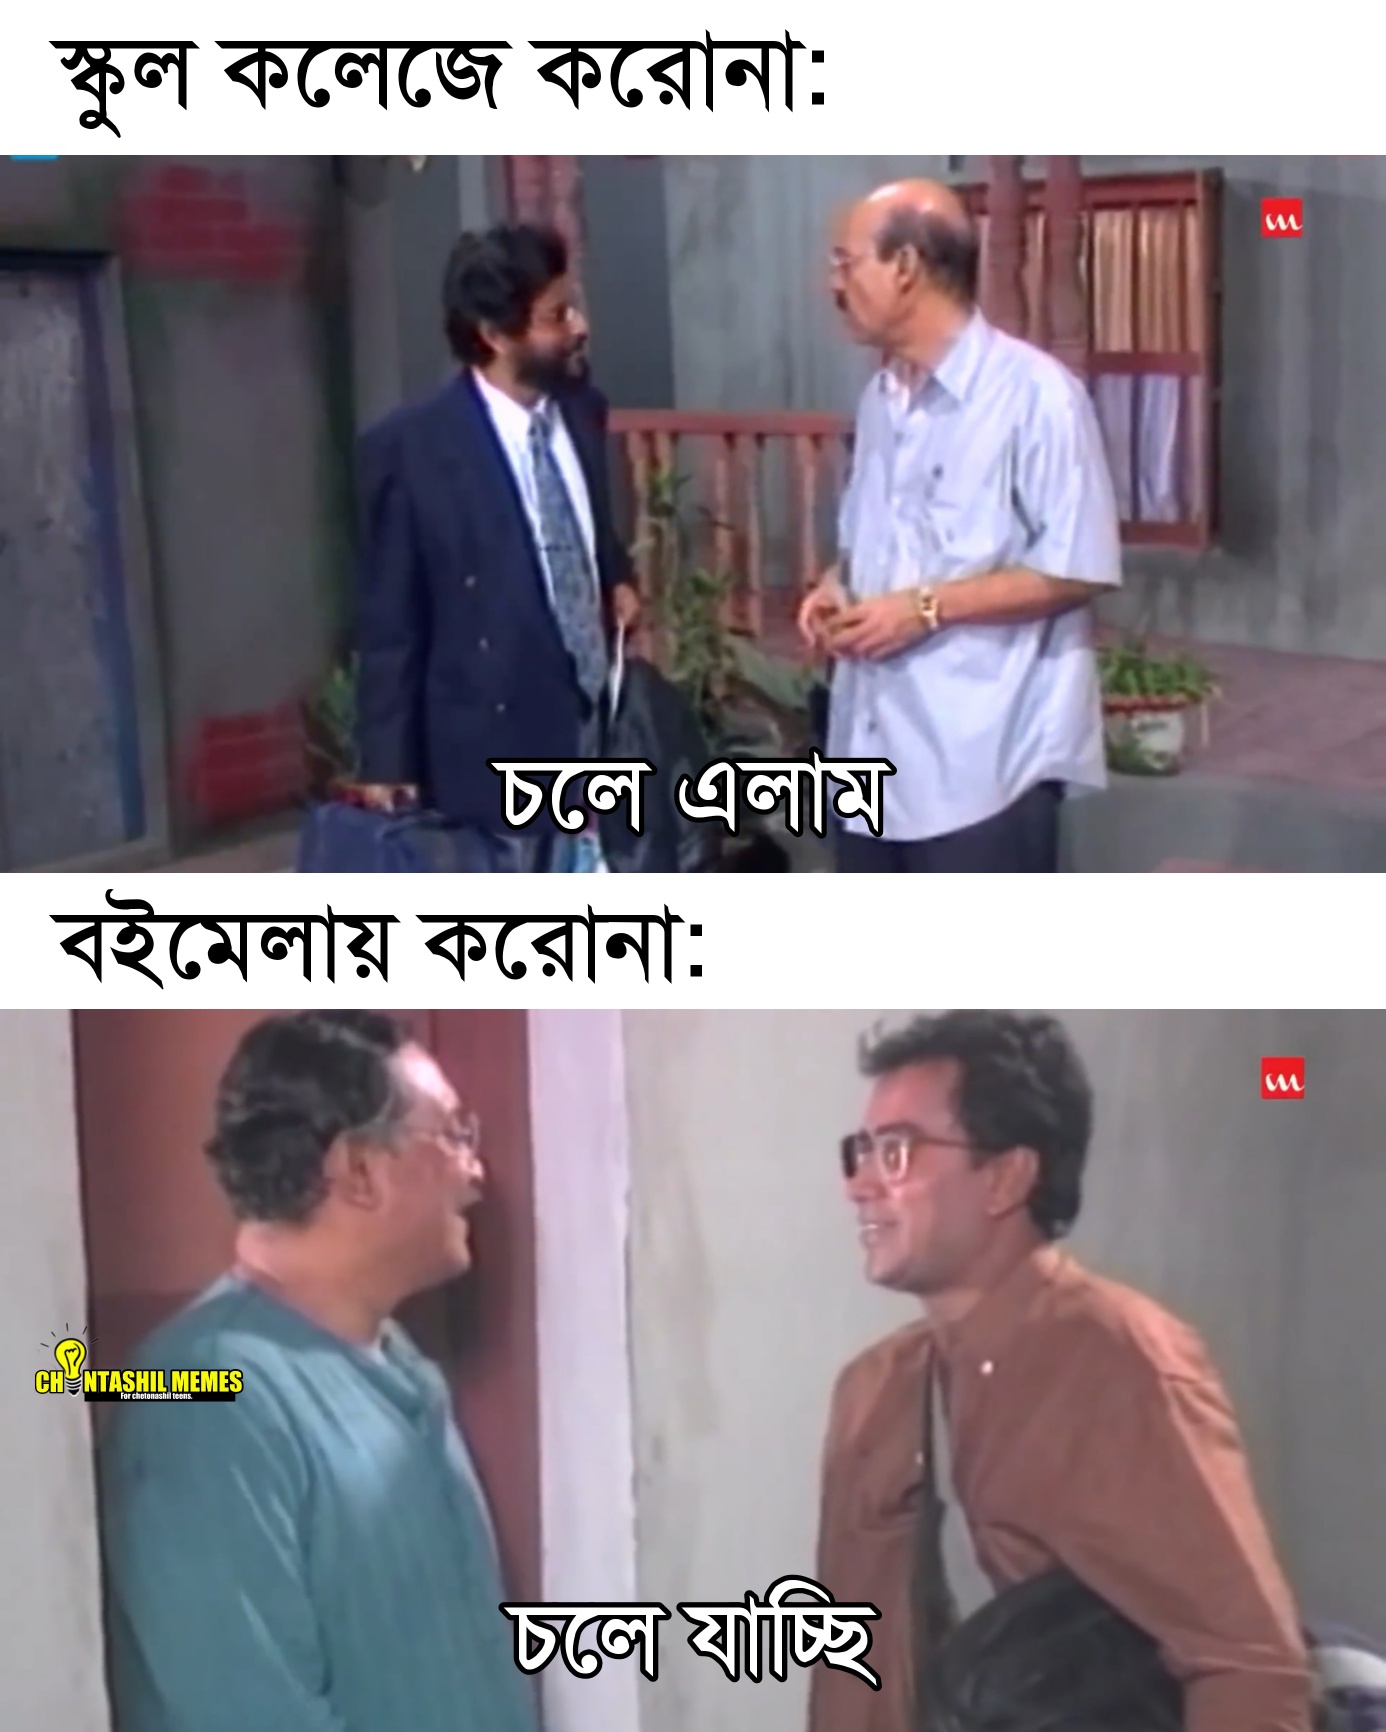
Caption: স্কুল কলেজে করোনা:   চলে এলাম    বইমেলায় করোনা:    চলে যাচ্ছি
Label: non-hate